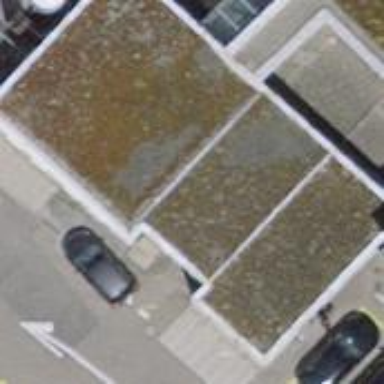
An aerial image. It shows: Hospital building.